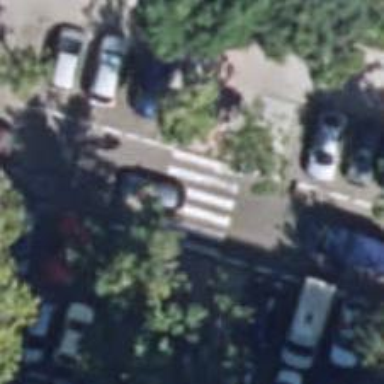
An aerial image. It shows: Pedestrian road with paving stones.